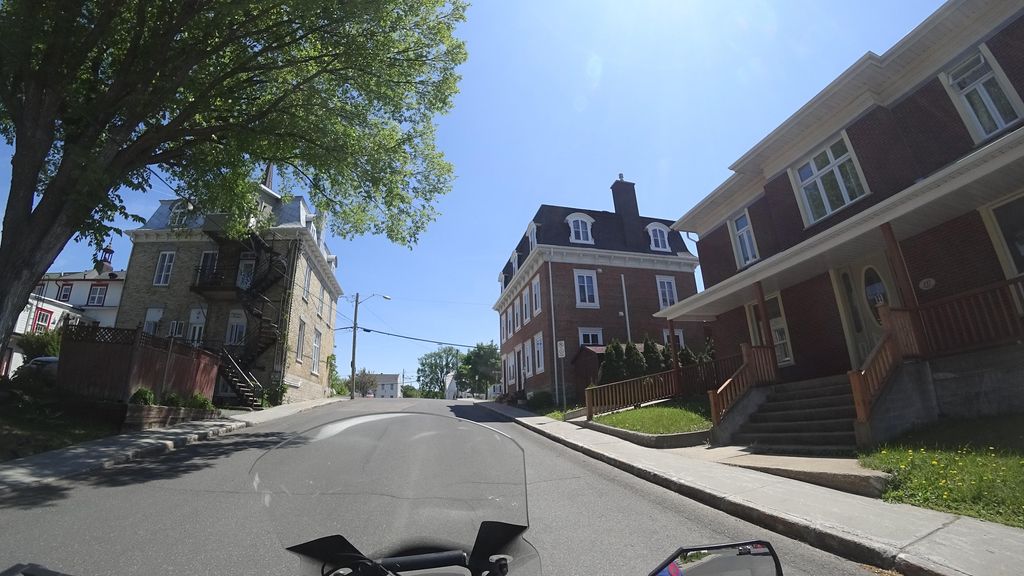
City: quebec_city